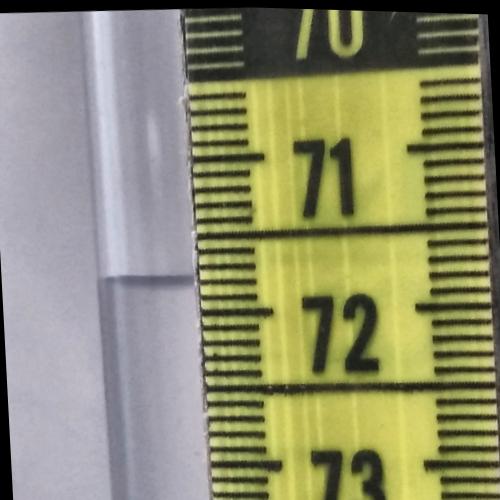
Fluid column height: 71.8 cm